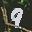
Label: 9